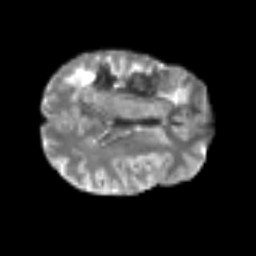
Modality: T2w
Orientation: axial
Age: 43
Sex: male
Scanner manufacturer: siemens
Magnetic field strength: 3 T
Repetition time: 6.1 s
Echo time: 0.101 s